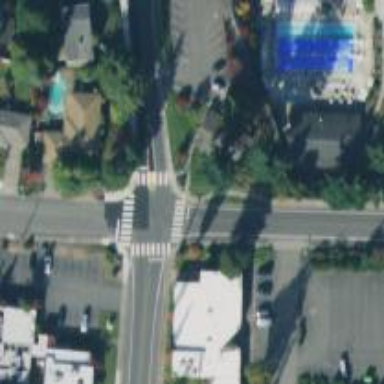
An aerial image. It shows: Asphalt footway with marked crossing that includes pedestrian island.